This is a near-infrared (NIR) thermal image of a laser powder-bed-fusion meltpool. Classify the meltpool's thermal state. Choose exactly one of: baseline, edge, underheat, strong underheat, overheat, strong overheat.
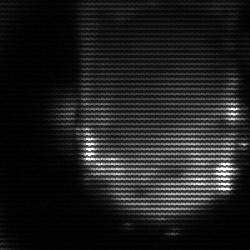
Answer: baseline